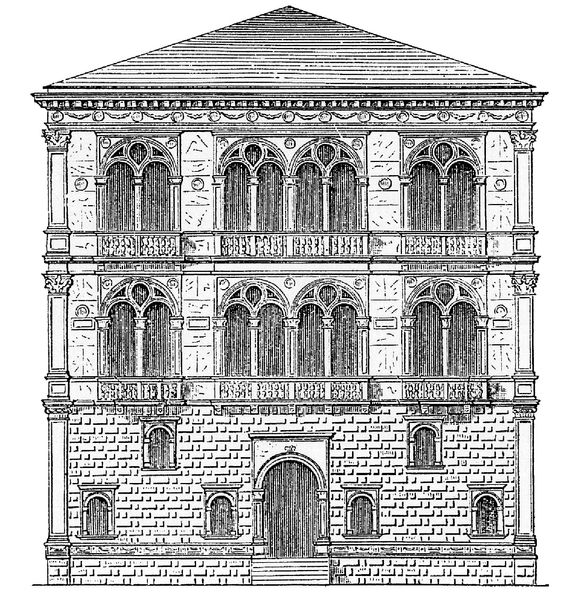
Titel: Venedig, Palazzo Lando-Corner-Spinelli
Standort: Venedig (EU - I - Venetien)
Schlagwörter: weiß, fenster, schwarz, säule, säulen, tür, zeichnung, dach, gebäude, haus, architektur, stein, steine, blatt, fassade, vedute, venedig, giebel, mauer, rundbogen, treppe, arches, architecture, balcony, columns, steps, white, window, black, gray, grey, windows, stufen, tusche, palast, palazzo, balustrade, druckgraphik, radierung, stich, seite, bleistift, entwurf, portal, rustika, rundbögen, romanik, building, house, roof, kassetten, entrance, drawing, black and white, frame, sketch, glass, model, door, zigel, aufriss, doors, plan, bossenquader, bogenfenster, rectangle, architect, brick, bricks, facade, front, italian, symmetry, ornaments, italienisch, gothic, castell, venetian, tiles, triangles, nachzeichnung, stained glass, ge, pillars, closed, archtecture, rennaissance, decorated, fram, models, 3 stories, edifice, defensive